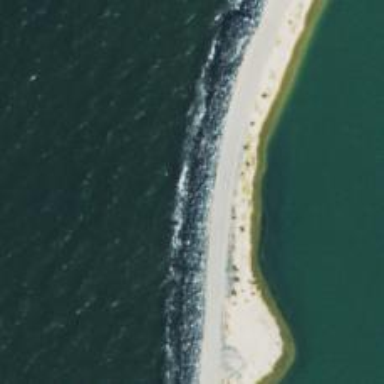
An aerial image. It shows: Breakwater structure.